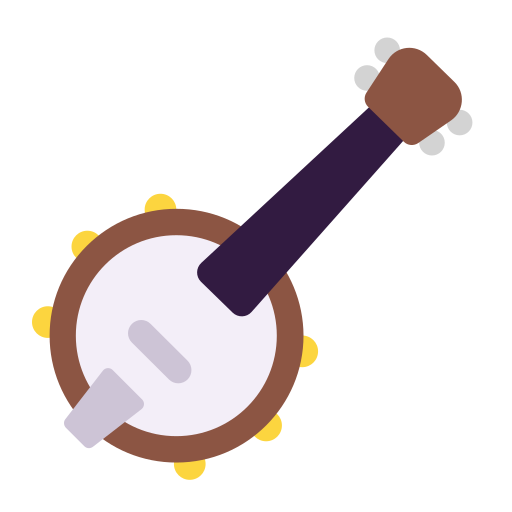
banjo flat